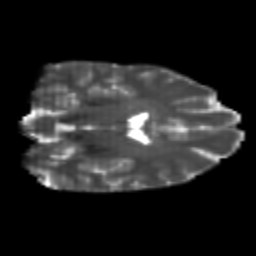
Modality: T2w
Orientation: coronal
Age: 24
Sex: female
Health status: healthy
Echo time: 0.074 s